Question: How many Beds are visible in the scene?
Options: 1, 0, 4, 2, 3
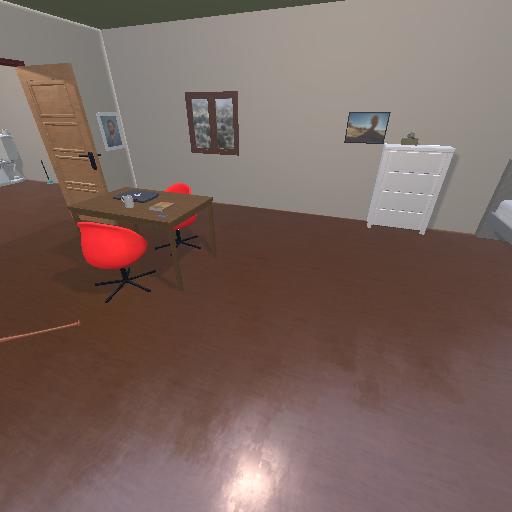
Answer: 1